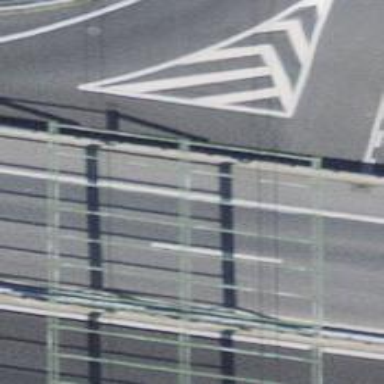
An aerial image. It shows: Gantry structure.